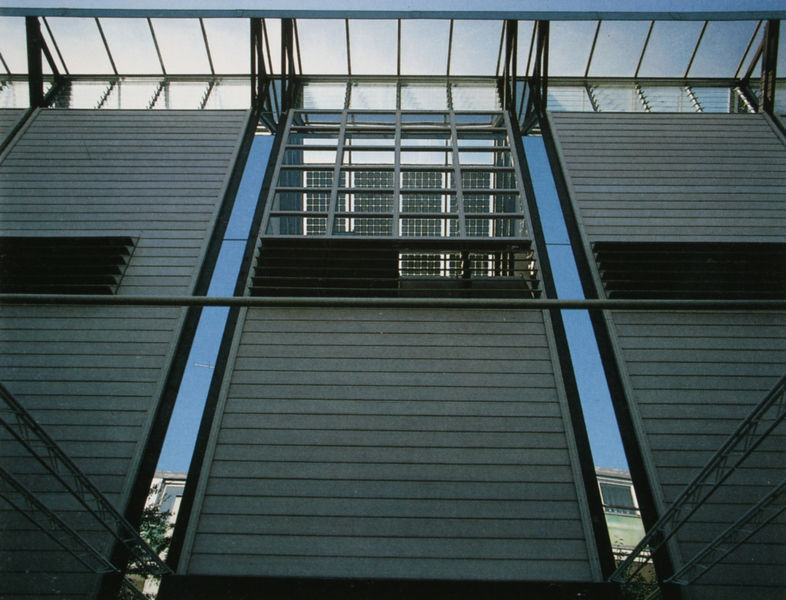
Titel: Detailansicht der Nordfassade
Künstler: Thomas Herzog
Standort: München
Institution: Wohnanlage Richter
Schlagwörter: blau, himmel, grün, fenster, glas, architektur, gitter, detail, foto, untersicht, streben